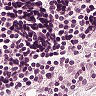
Metastatic tissue present: no